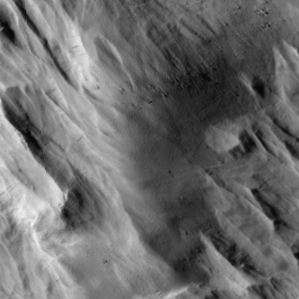
Label: non_frost